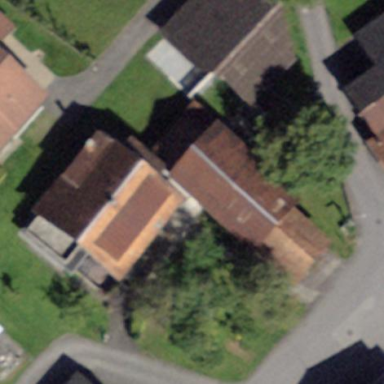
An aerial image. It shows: Barn.